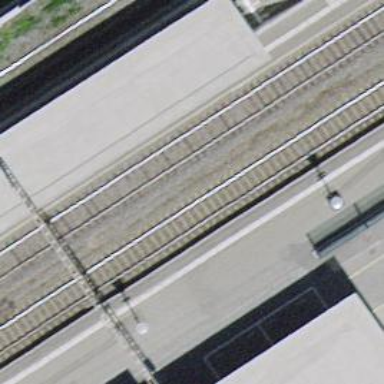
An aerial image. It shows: Public transport stop position.